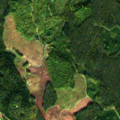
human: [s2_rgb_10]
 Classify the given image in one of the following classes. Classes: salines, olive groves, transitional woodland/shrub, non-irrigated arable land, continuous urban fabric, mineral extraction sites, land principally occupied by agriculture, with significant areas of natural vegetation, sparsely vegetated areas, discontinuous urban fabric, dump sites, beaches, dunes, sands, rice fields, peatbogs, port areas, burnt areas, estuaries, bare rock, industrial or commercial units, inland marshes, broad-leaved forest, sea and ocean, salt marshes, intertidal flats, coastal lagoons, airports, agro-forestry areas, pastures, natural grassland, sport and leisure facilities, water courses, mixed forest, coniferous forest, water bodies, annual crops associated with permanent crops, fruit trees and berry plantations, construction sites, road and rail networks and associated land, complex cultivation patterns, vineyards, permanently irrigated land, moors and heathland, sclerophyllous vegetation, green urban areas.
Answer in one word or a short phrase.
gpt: coniferous forest, transitional woodland/shrub